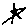
Label: star